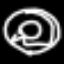
Label: donut